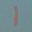
Label: 1